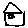
Label: house